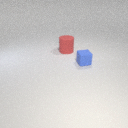
small blue rubber cube in front of large red rubber cylinder